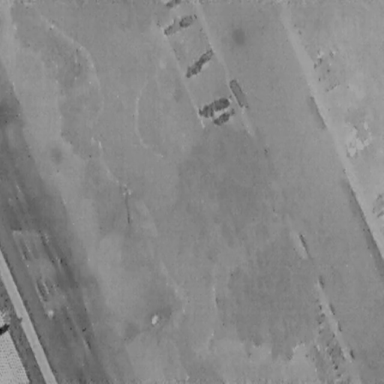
There are four Bicycles in the infrared image.